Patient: sex M, age 57
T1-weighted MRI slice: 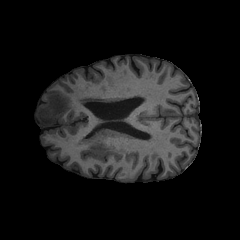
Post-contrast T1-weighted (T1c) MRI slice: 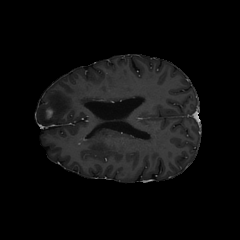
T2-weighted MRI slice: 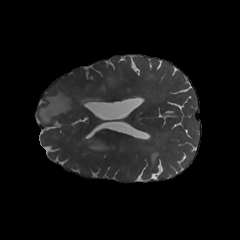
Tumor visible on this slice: yes
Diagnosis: Glioblastoma, IDH-wildtype
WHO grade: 4